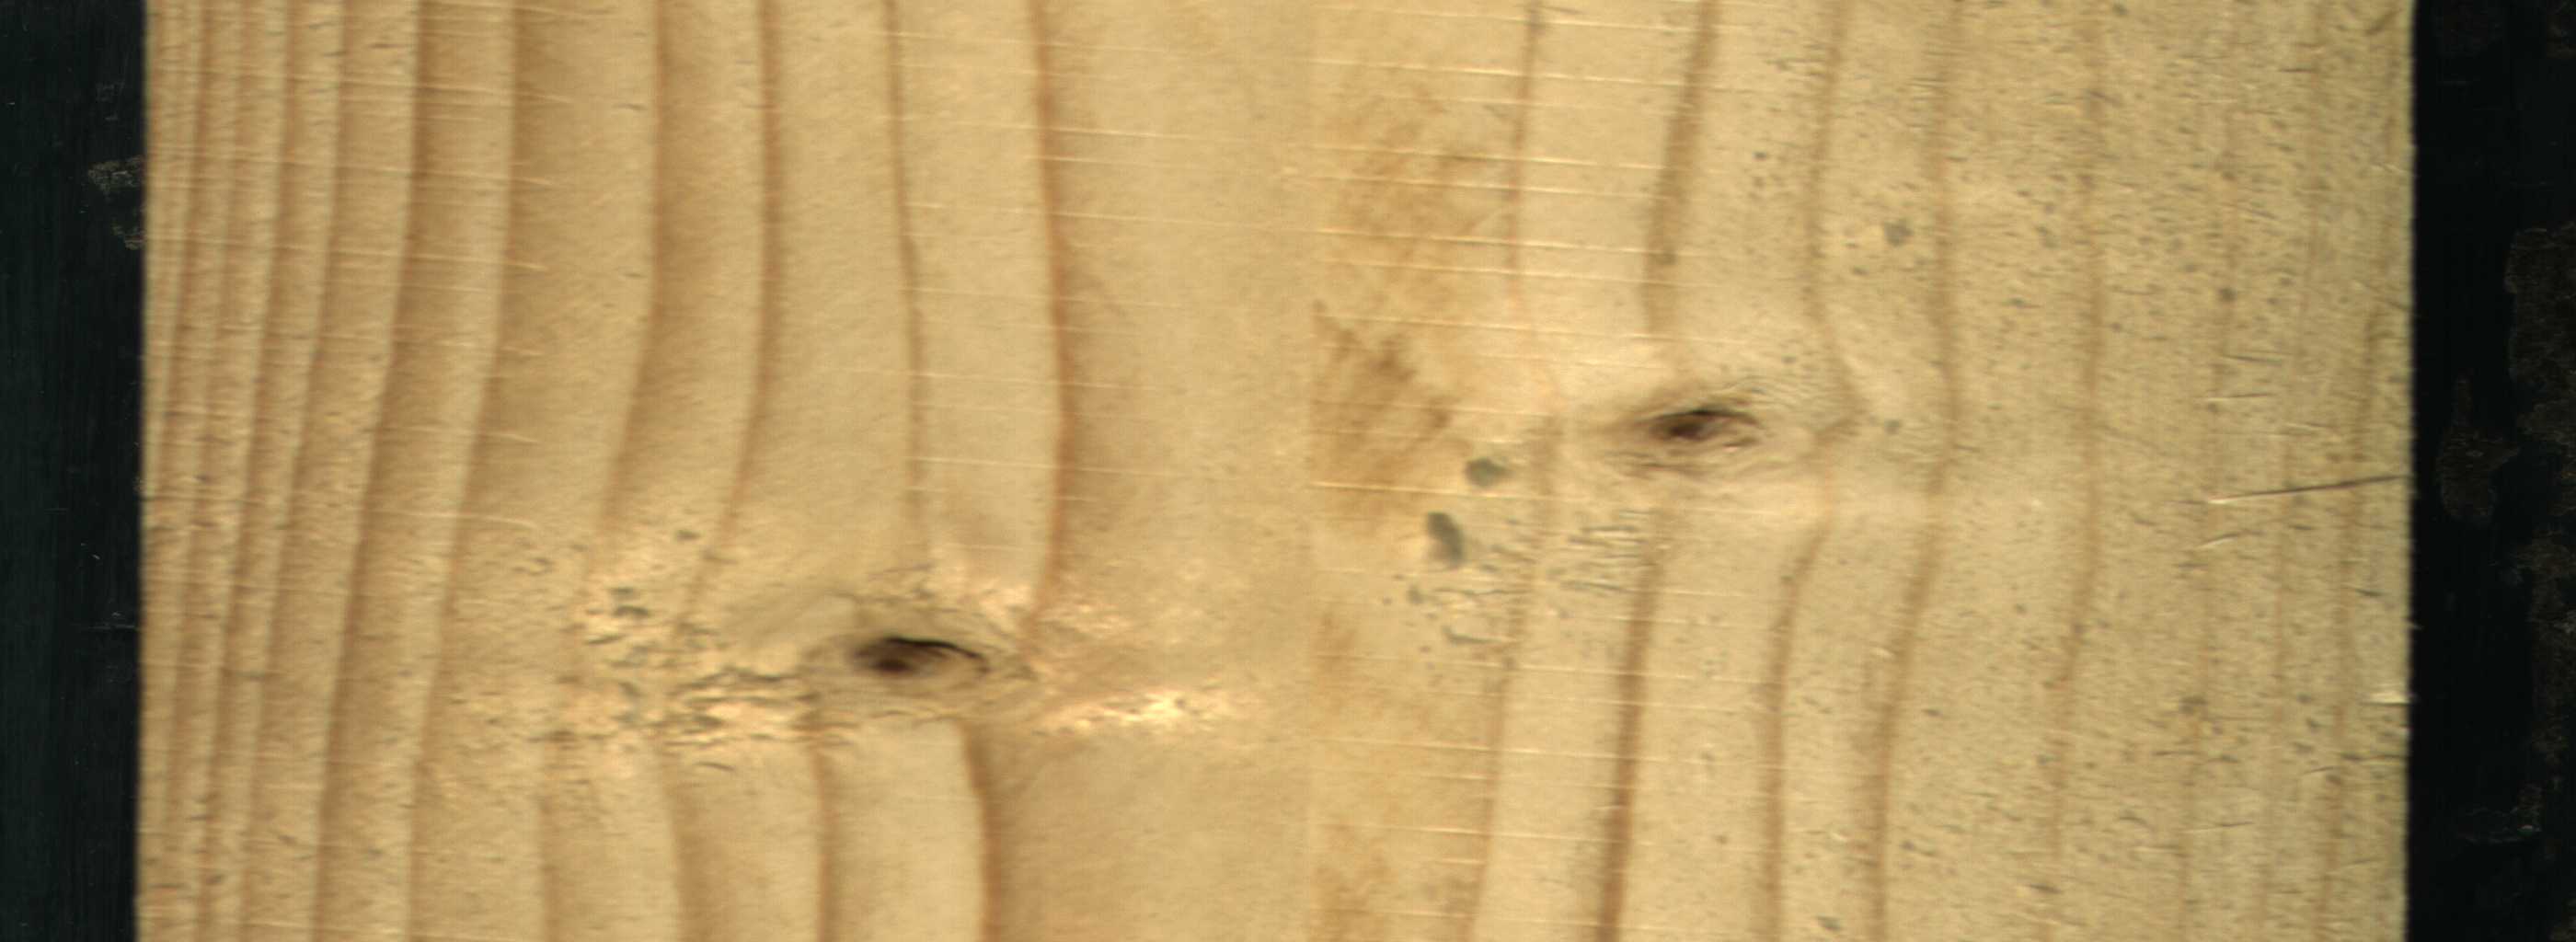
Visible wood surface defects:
Dead_Knot
Live_Knot